Question: I'm starting my journey in the web web service world, please excuse me if my question is very noob.
After calling web service, I got the result in a List object that I defined, but the strange thing for me is that every entry in the list is duplicated, the real one (which I defined) and the other new one with +"Field", like:
'''
aStatus.Result
'''
and
'''
aStatus.resultField
'''
Please see the attached image,
my question is what is the %Field, and why its coming?

Thanks,
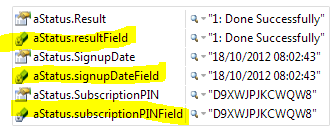
Answer: They are simply the private backing fields for the public properties, so nothing to worry about. In the C# code generated by Visual Studio for the web service proxy you will see things like this:
'''
private string subscriptionPINField;
public string SubscriptionPIN
{
get
{
return this.subscriptionPINField;
}
set
{
this.subscriptionPINField = value;
}
}
'''